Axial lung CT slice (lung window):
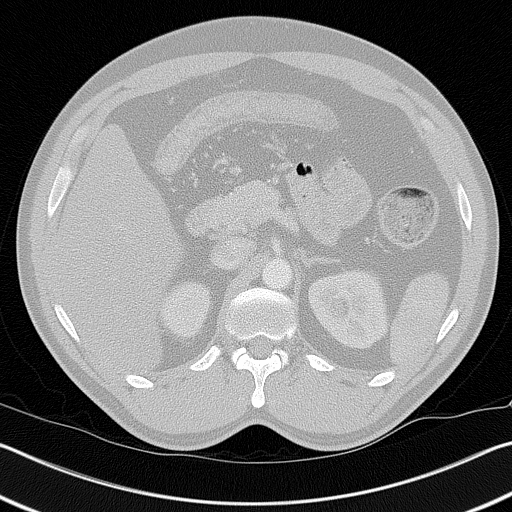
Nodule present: no